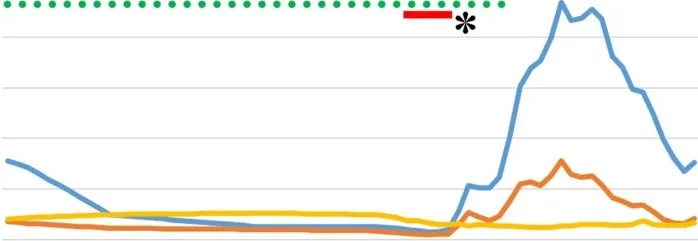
Isavuconazole treatment, chemotherapy, and allogenic HSCT (day 46). Day 1 refers to the first day of isavuconazole treatment.
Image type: chart (chart)